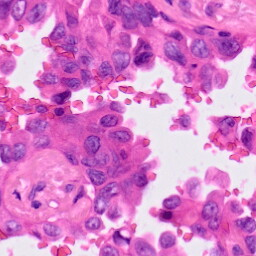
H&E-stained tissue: Lung